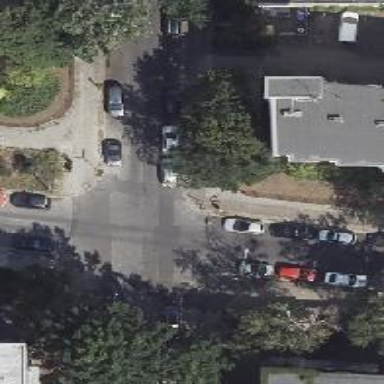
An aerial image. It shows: Unmarked road crossing.